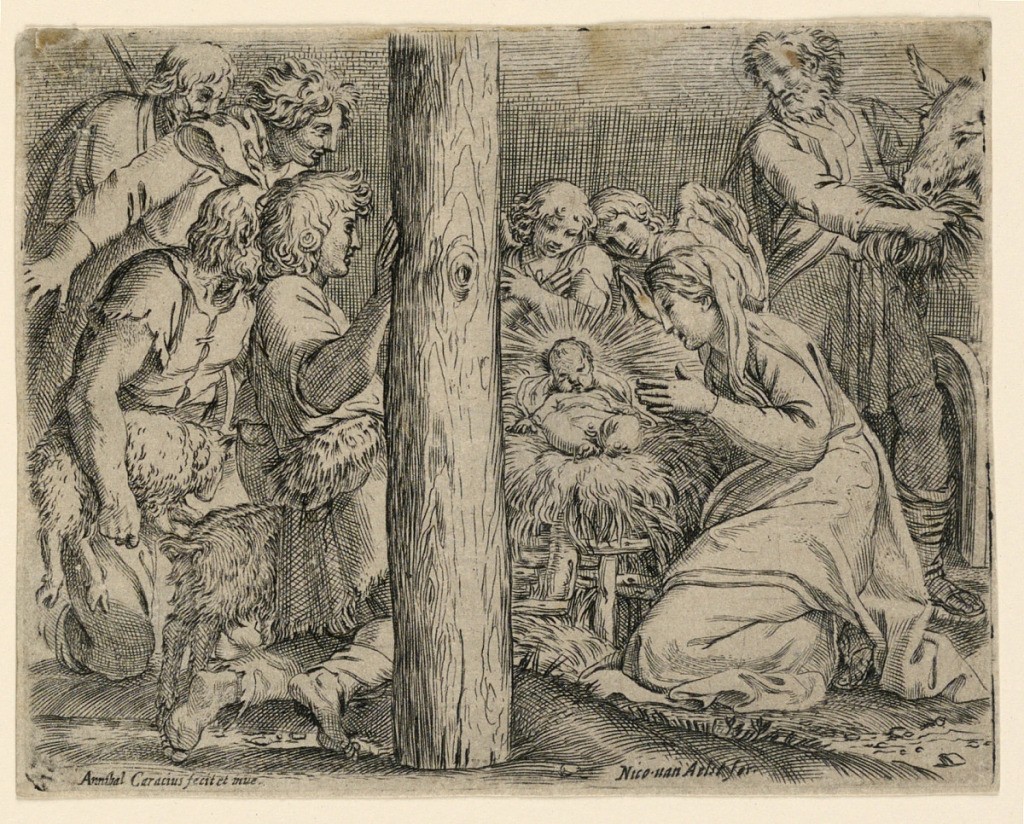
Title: The Adoration of the Shepherds
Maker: Nicolaus van Aelst, Flemish, ca. 1527 - 1613
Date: after 1609
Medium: Engraving on paper
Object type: Print
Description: The Holy Family is placed at right: Virgin is kneeling in front of the Child; Joseph is feeding the donkey. At left, shepherds. Two angels behind the Child. Inscribed, lower left: "Annibal Caracius fecit et inue."; lower right: "Nic uan Aelst fec." Cut within plate mark.